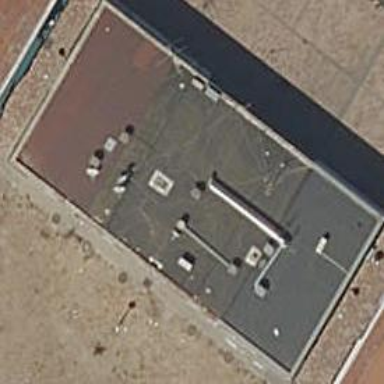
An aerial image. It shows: Commercial building.